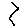
Label: zigzag